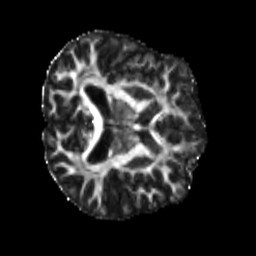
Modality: FA
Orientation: axial
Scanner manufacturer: siemens
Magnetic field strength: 3 T
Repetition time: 4 s
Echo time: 0.0594 s